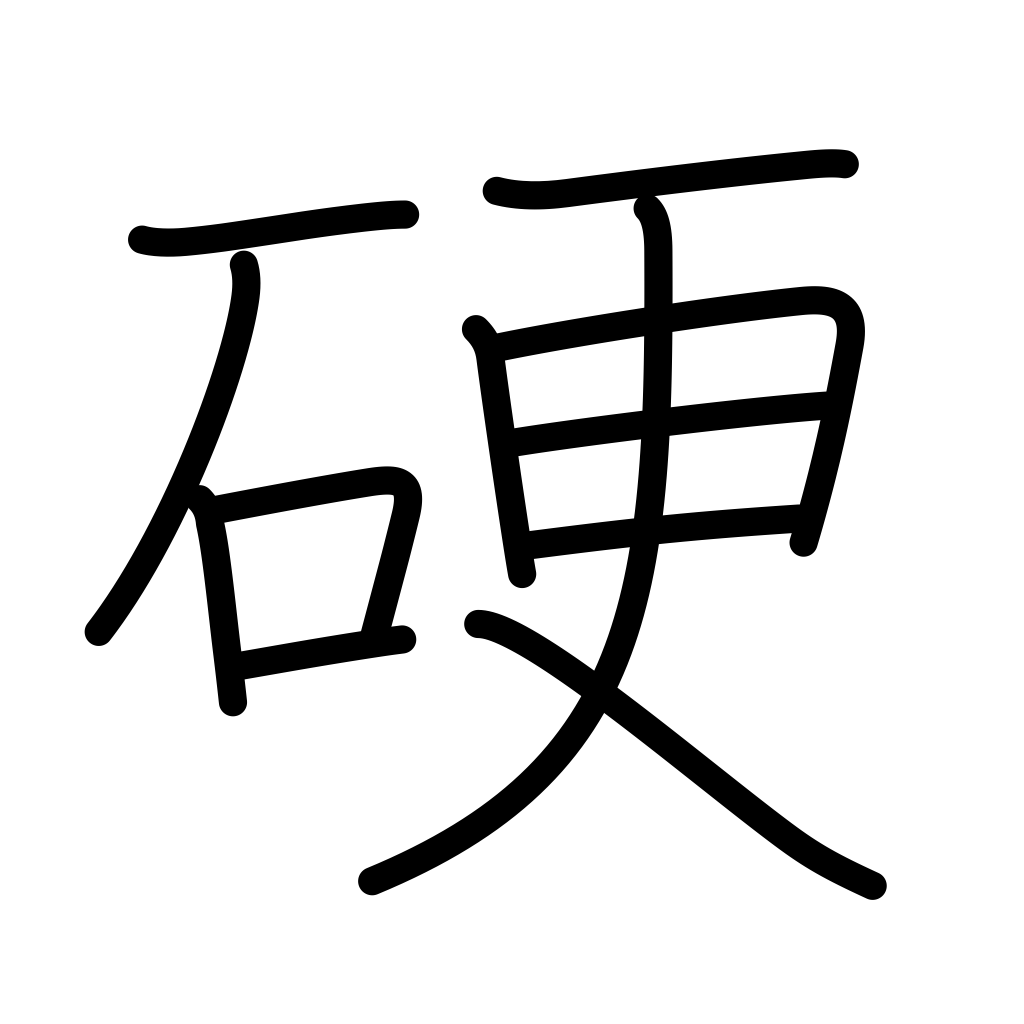
Meaning: stiff, hard